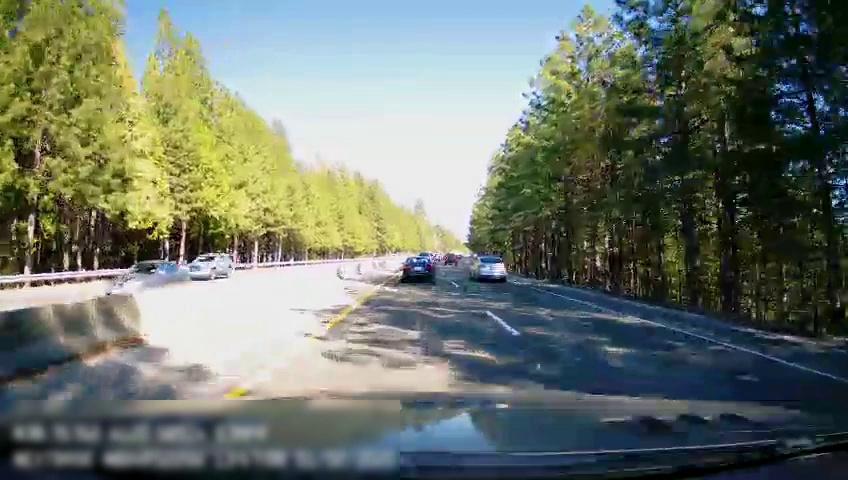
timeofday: Day
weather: Sunny
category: Drivable Space
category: Drivable Space
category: Vehicles | SUV
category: Vehicles | Car
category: Vehicles | SUV
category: Vehicles | Car
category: Vehicles | Car
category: Vehicles | Car
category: Lanes | Current Lane
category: Lanes | Current Lane
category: Lanes | Alternate Lane